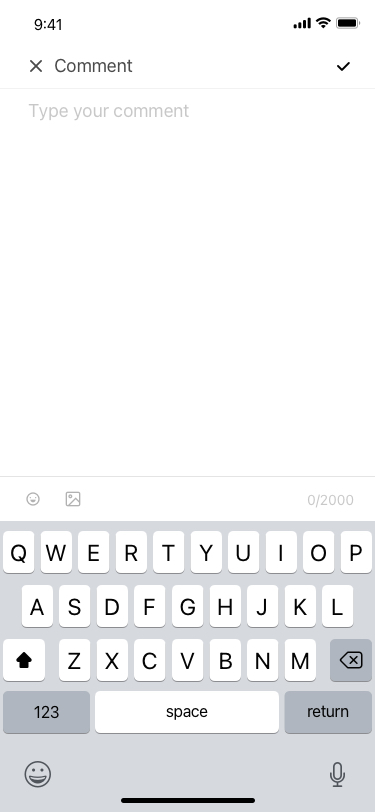
Text in this UI design:
0/2000
Type your comment
Comment